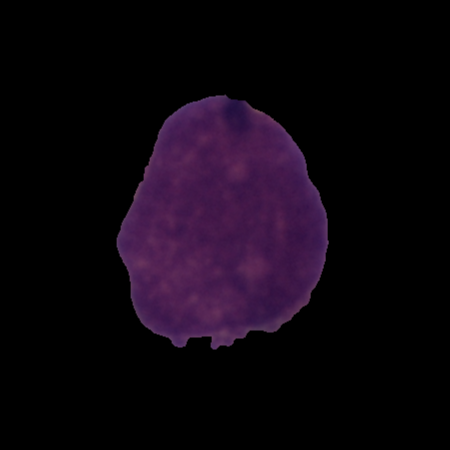
Label: cancer